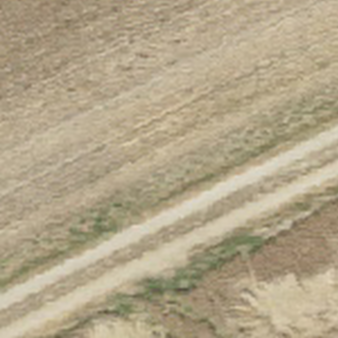
Label: other